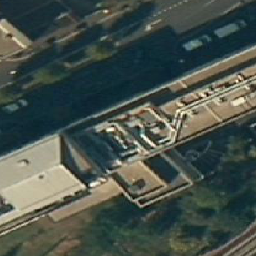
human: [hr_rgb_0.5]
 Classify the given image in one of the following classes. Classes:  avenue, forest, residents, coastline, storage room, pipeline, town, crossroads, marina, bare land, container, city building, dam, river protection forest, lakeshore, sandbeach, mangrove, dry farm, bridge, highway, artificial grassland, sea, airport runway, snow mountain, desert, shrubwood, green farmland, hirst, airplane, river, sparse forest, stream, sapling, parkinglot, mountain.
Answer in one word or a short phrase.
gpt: city building